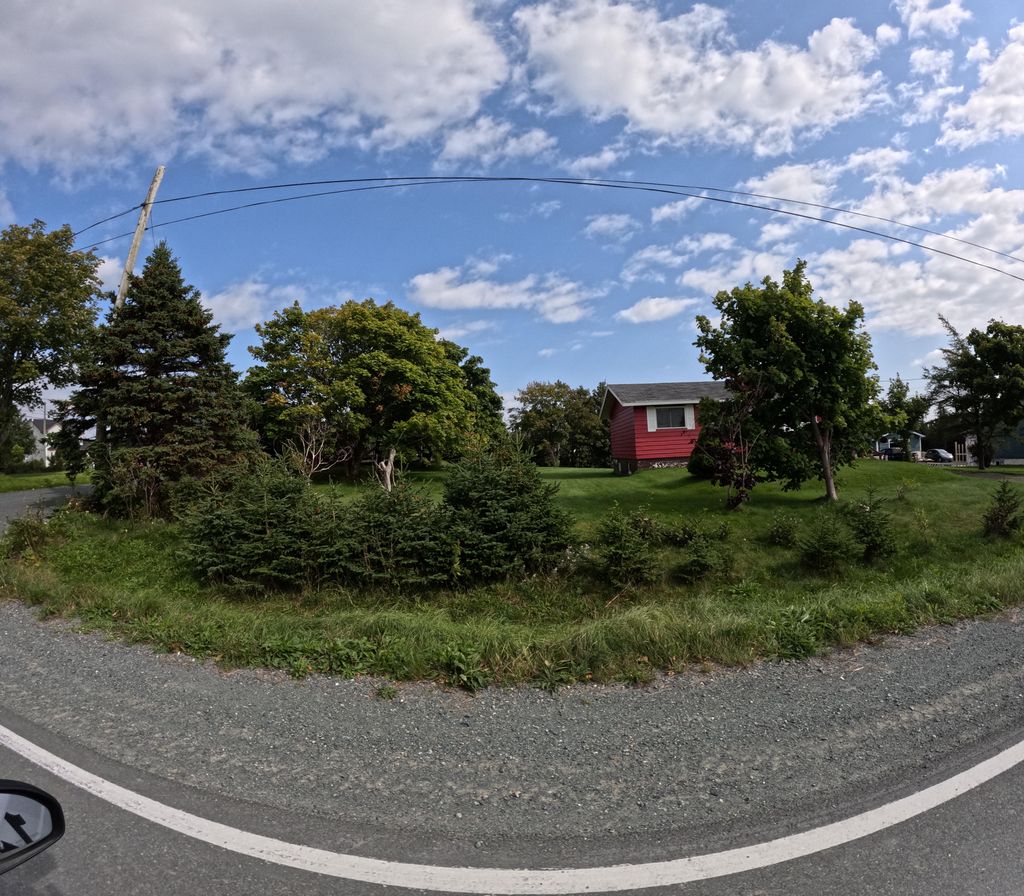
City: st_johns